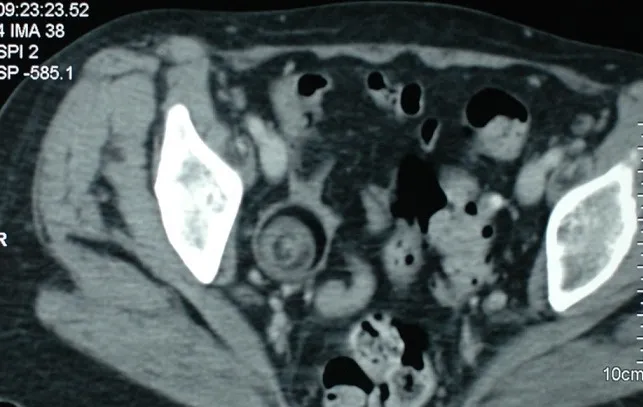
Pelvic CT showing dermoid cyst of the left ovary measuring 36 x 37 mm.
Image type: radiology (ct)